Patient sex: M
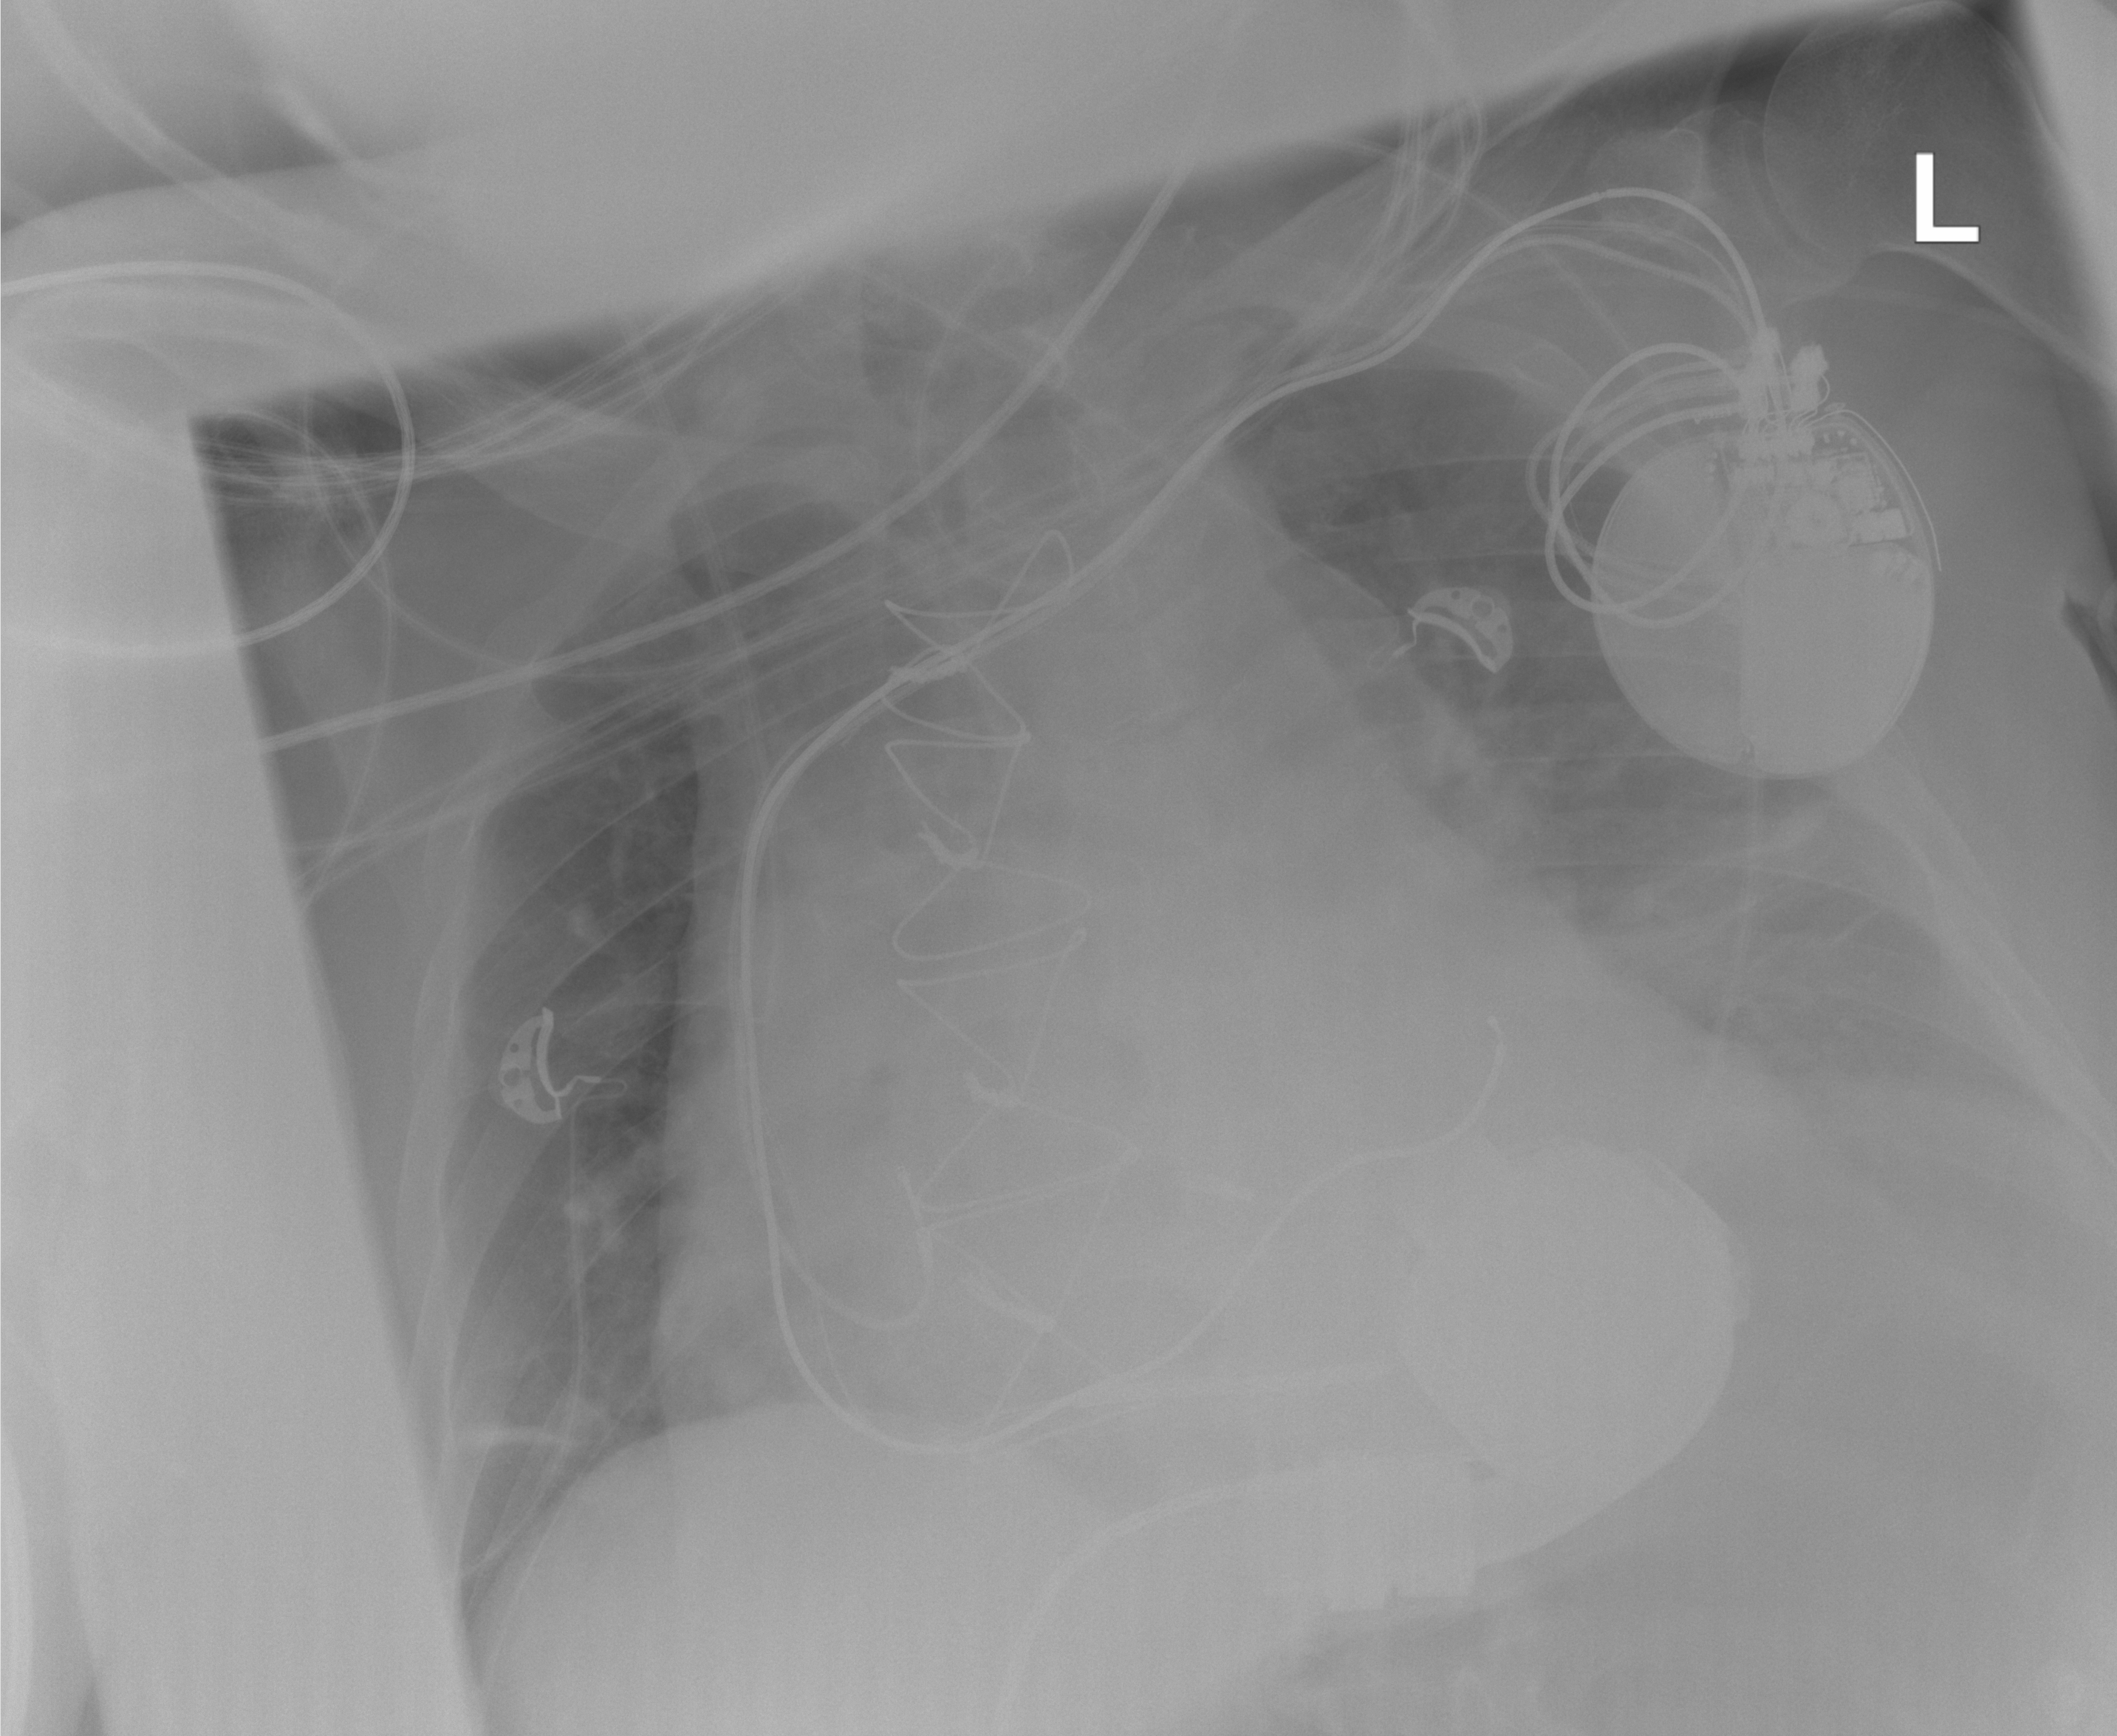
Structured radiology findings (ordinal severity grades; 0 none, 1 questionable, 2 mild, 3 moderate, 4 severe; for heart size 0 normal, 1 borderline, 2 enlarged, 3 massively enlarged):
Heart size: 2
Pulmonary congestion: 1
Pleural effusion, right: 0
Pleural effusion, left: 2
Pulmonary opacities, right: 0
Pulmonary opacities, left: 0
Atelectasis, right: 2
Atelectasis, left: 2